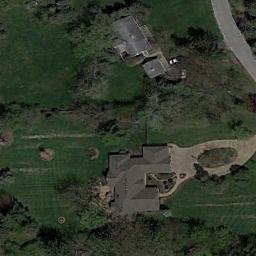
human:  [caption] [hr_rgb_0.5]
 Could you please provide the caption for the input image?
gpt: There are several gray houses of various sizes and many green trees in a sparse residential area .

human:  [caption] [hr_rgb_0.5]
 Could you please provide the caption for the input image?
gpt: The sparse residential is on the grass next to some trees and a road .

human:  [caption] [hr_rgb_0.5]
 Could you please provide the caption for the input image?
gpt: There are many trees around the sparse residential .

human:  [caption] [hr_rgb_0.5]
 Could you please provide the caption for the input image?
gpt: Here is a gorgeous home with a trail behind and a row of trees in front .

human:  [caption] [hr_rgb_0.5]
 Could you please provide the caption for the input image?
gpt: A sparse residential area with some green trees and a black building .